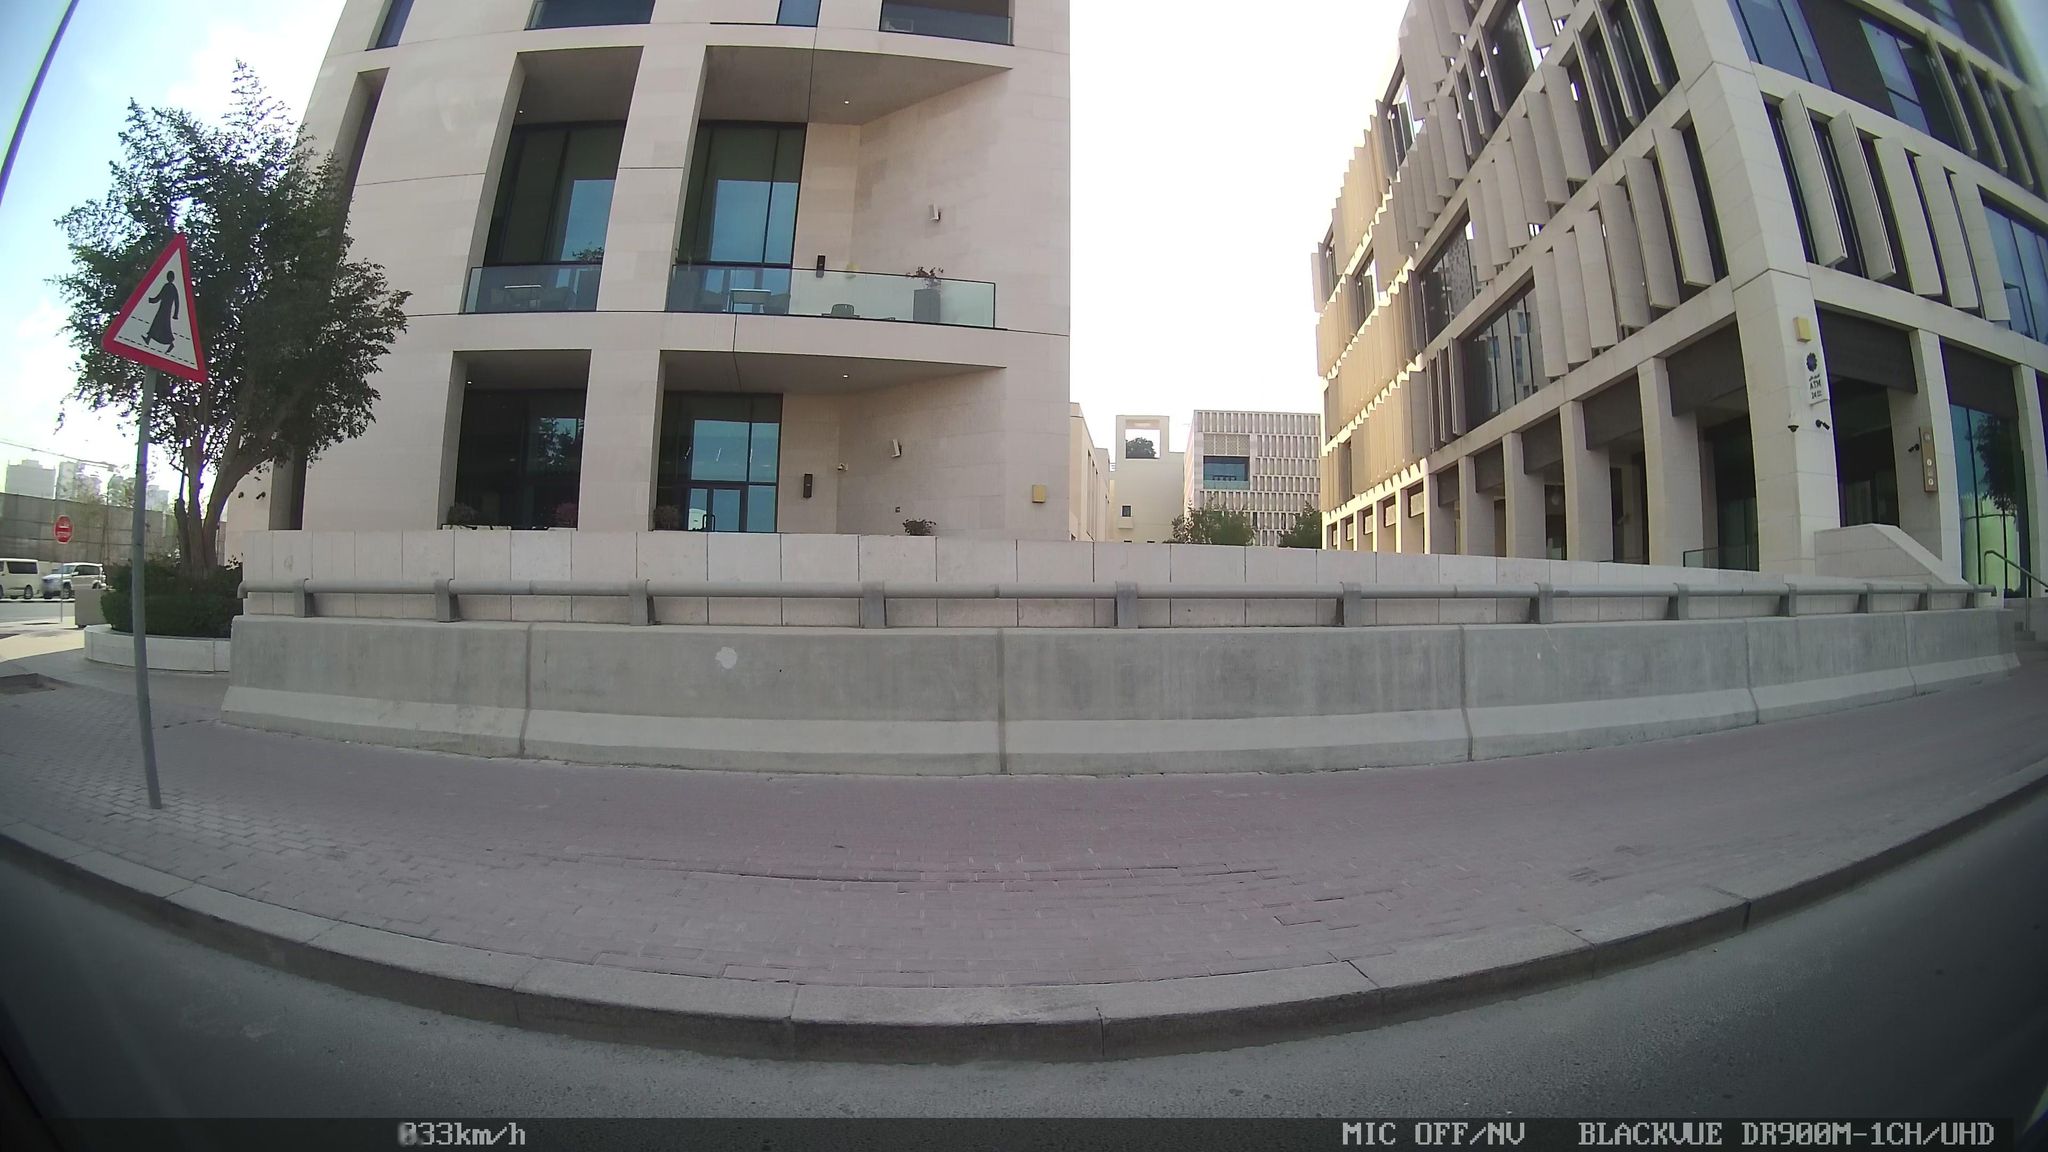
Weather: clear
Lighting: day
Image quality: good
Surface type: driving surface
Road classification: tertiary, tertiary_link
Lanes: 2, 1
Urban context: urban centre
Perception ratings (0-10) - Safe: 3.76, Lively: 6.31, Beautiful: 4.73, Boring: 3.93, Depressing: 8.95, Wealthy: 6.77